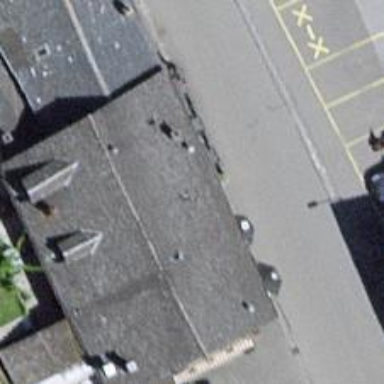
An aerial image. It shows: Restaurant.